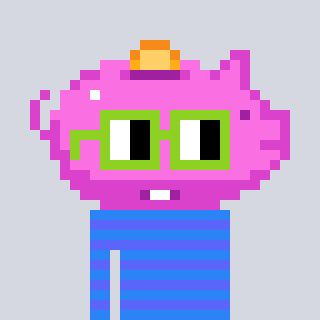
a pixel art character with square light green glasses, a piggybank-shaped head and a purple-colored body on a cool background